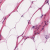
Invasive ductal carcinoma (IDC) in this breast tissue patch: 0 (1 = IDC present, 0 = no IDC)